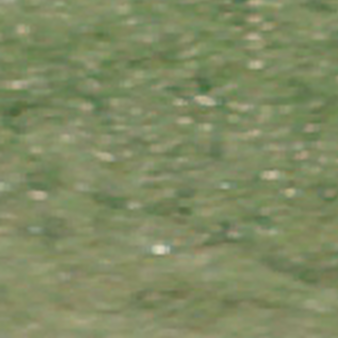
Label: other